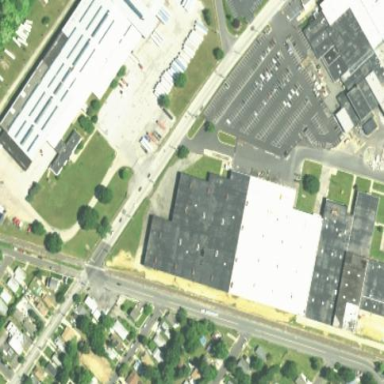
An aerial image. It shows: Industrial building.